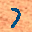
Label: 7